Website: bh-photo
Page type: gifting
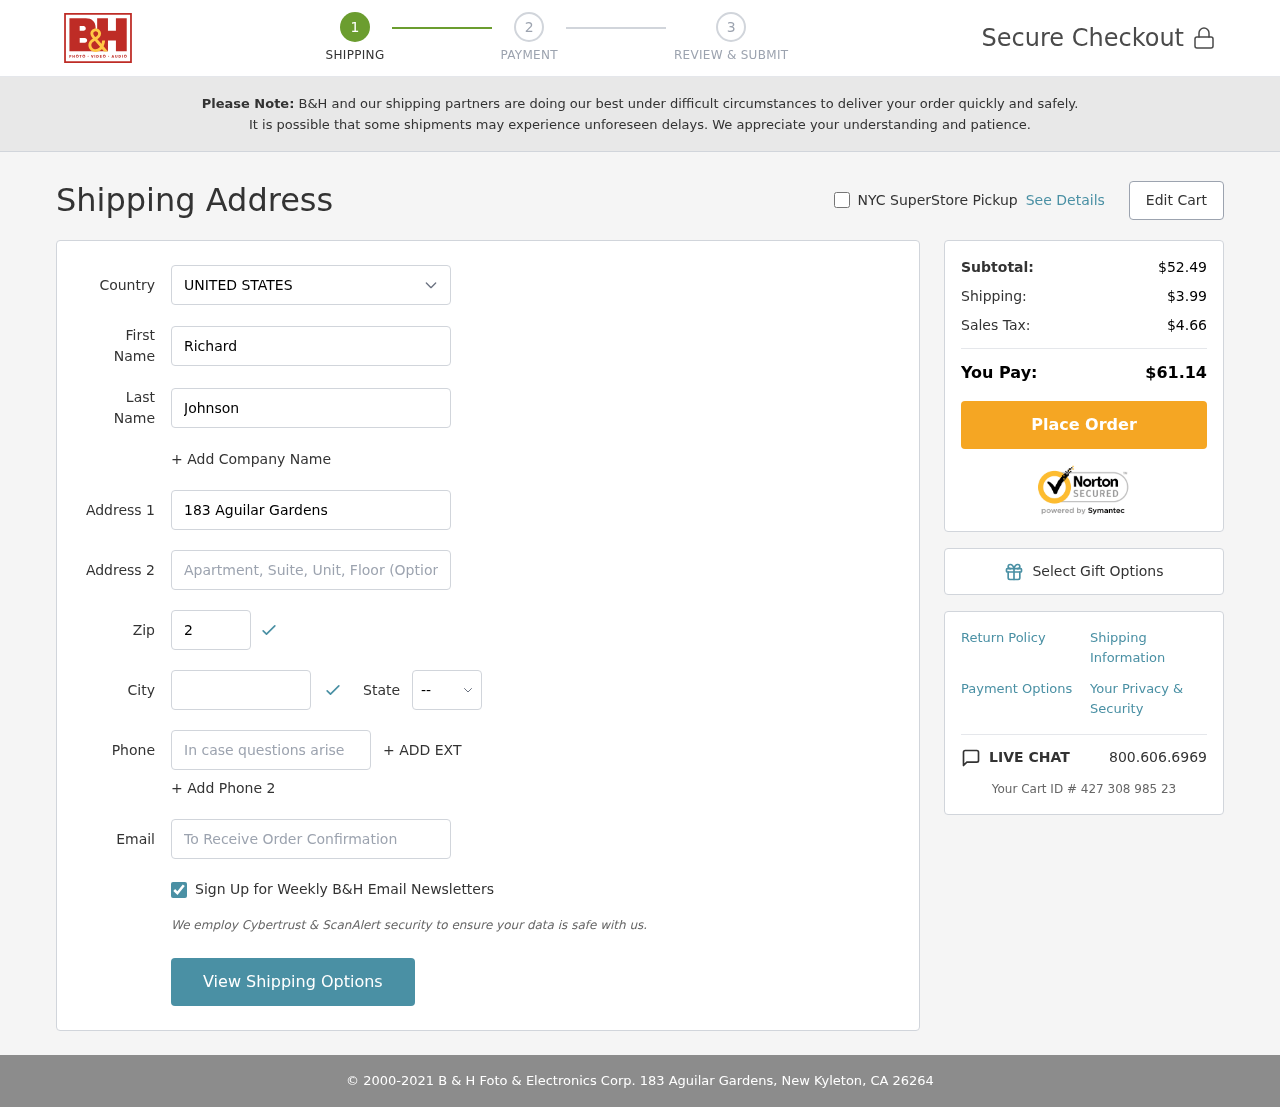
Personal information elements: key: PII_CITY
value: New Kyleton
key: PII_COUNTRY
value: United States
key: PII_EMAIL
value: richard.johnson@yahoo.com
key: PII_FIRSTNAME
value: Richard
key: PII_LASTNAME
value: Johnson
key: PII_PHONE
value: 3139321755
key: PII_POSTCODE
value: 26264
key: PII_STATE_ABBR
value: CA
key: PII_STREET
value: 183 Aguilar Gardens
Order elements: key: ORDER_SUBTOTAL
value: $52.49
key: ORDER_SHIPPING_COST
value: $3.99
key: ORDER_TAX
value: $4.66
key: ORDER_TOTAL
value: $61.14
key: ORDER_ID
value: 427 308 985 23